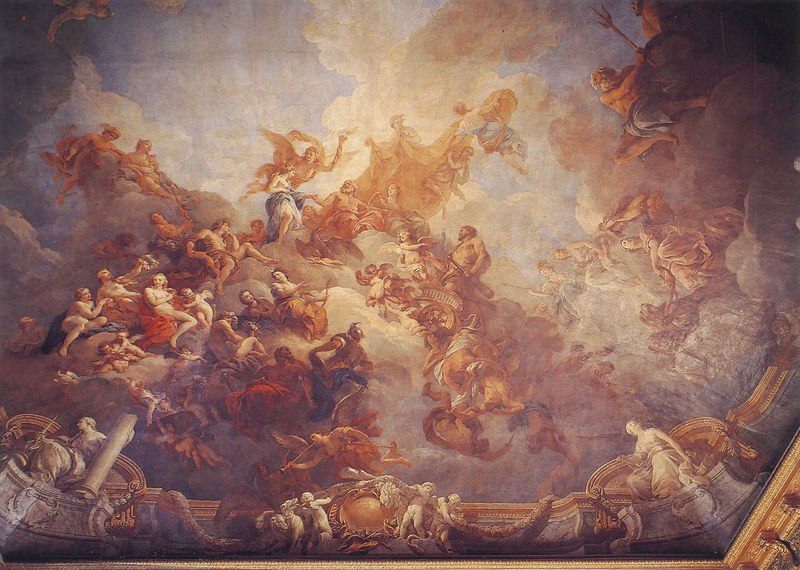
Titel: Apotheose des Hercules
Künstler: Francois Lemoyne
Standort: Versailles, Schloss (EU - F)
Schlagwörter: blau, flügel, gemälde, gott, himmel, nackt, weiß, wolken, bunt, hell, säule, gebäude, tuch, wolke, malerei, barock, innenraum, wind, kirche, sonne, mantel, tücher, decke, kinder, engel, figuren, schlacht, nacktheit, schild, gewölbe, antike, strahlen, götter, jüngstes gericht, zeus, sturz, heilige, deckengemälde, fresko, streitwagen, putten, keule, putti, deckenmalerei, kirhe, scheinarchitektur, dreizack, poseidon, enegl, wehende